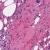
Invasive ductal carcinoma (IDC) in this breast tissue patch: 0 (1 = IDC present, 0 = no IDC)